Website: walmart
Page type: billing-address
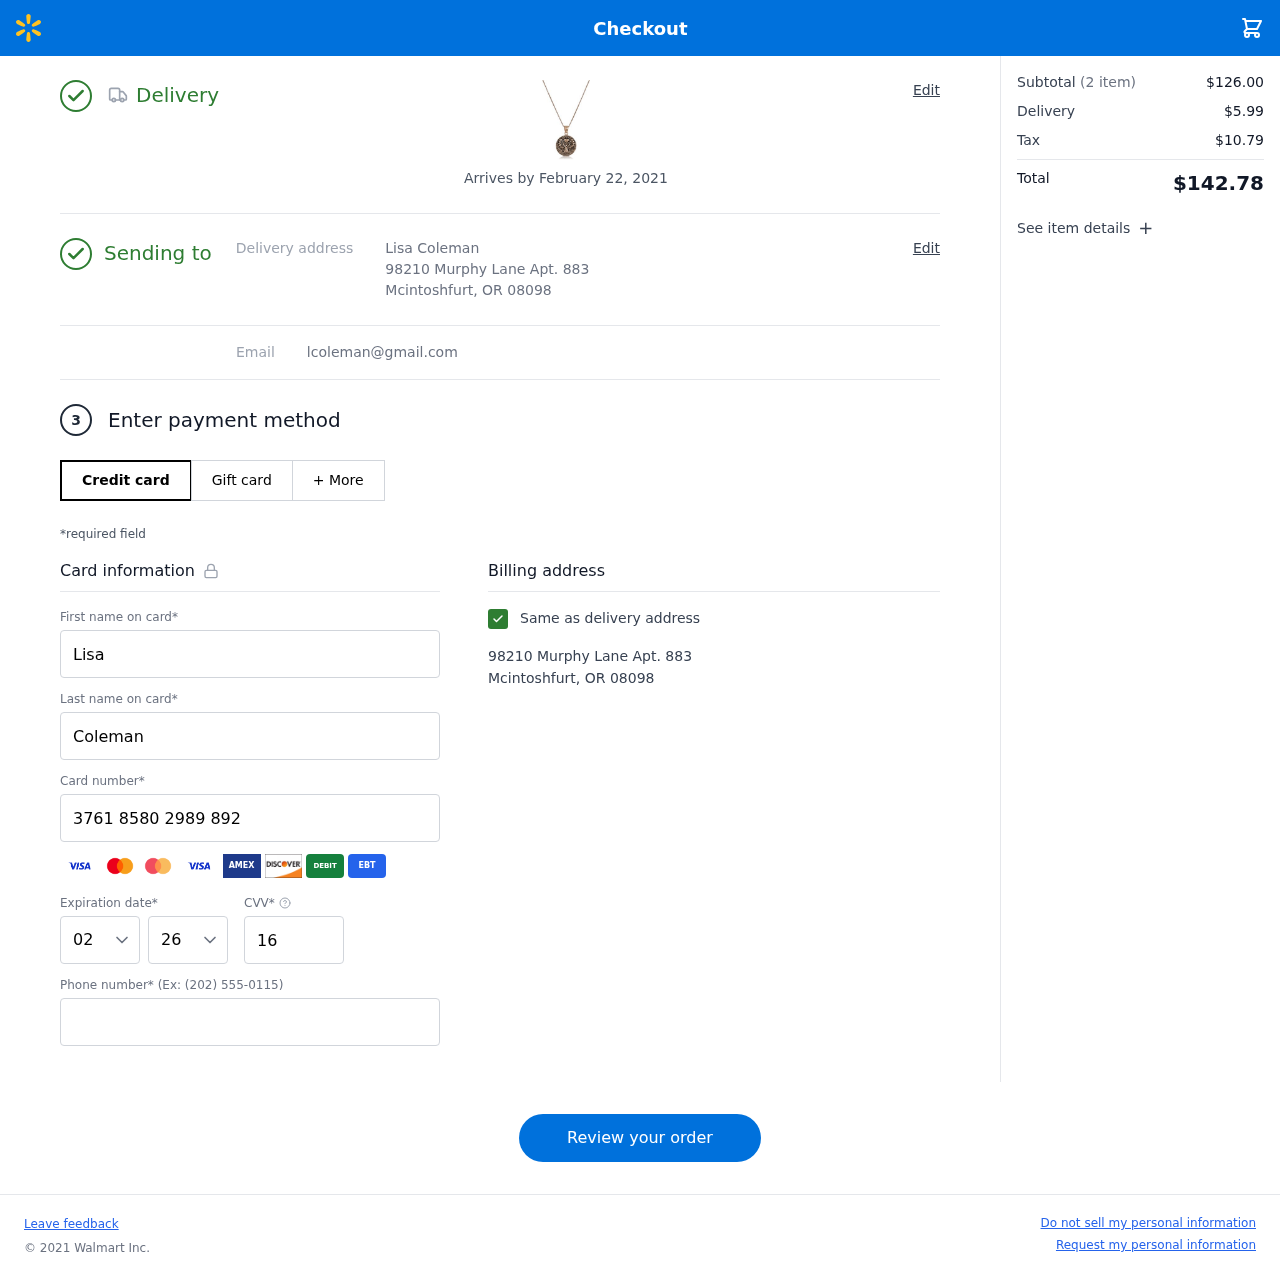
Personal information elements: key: PII_CARD_CVV
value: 1624
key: PII_CARD_EXPIRY_MONTH
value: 02
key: PII_CARD_EXPIRY_YEAR
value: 26
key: PII_CARD_NUMBER
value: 3761 8580 2989 892
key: PII_EMAIL
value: lcoleman@gmail.com
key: PII_FIRSTNAME
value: Lisa
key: PII_FULLNAME
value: Lisa Coleman
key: PII_LASTNAME
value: Coleman
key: PII_PHONE
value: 8016372895
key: PII_STREET
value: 98210 Murphy Lane Apt. 883
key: PII_CITY_STATE_ZIP
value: Mcintoshfurt, OR 08098
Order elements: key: ORDER_DELIVERY_DATE
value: Arrives by February 22, 2021
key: ORDER_NUM_ITEMS
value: (2 item)
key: ORDER_SUBTOTAL
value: $126.00
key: ORDER_SHIPPING_COST
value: $5.99
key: ORDER_TAX
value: $10.79
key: ORDER_TOTAL
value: $142.78